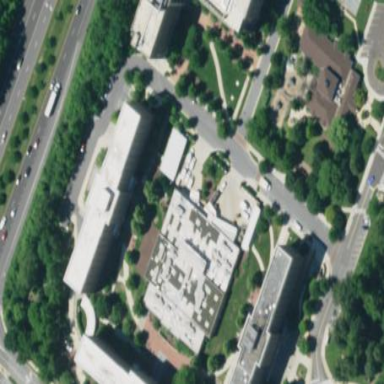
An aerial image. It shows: University building.